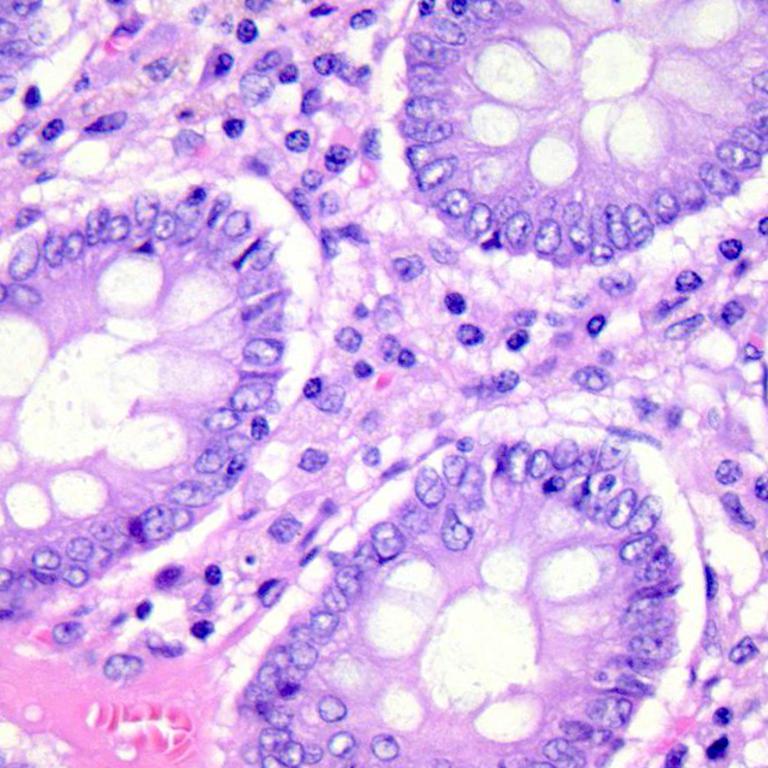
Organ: colon
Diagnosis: benign